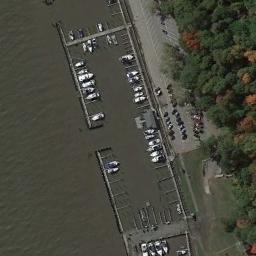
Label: harbor